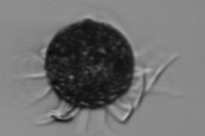
Label: Ciliophora